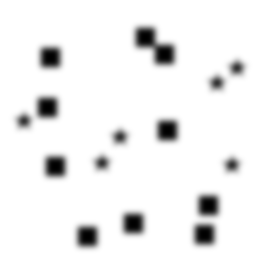
Squares: 10
Triangles: 0
Stars: 6
Total shapes: 16